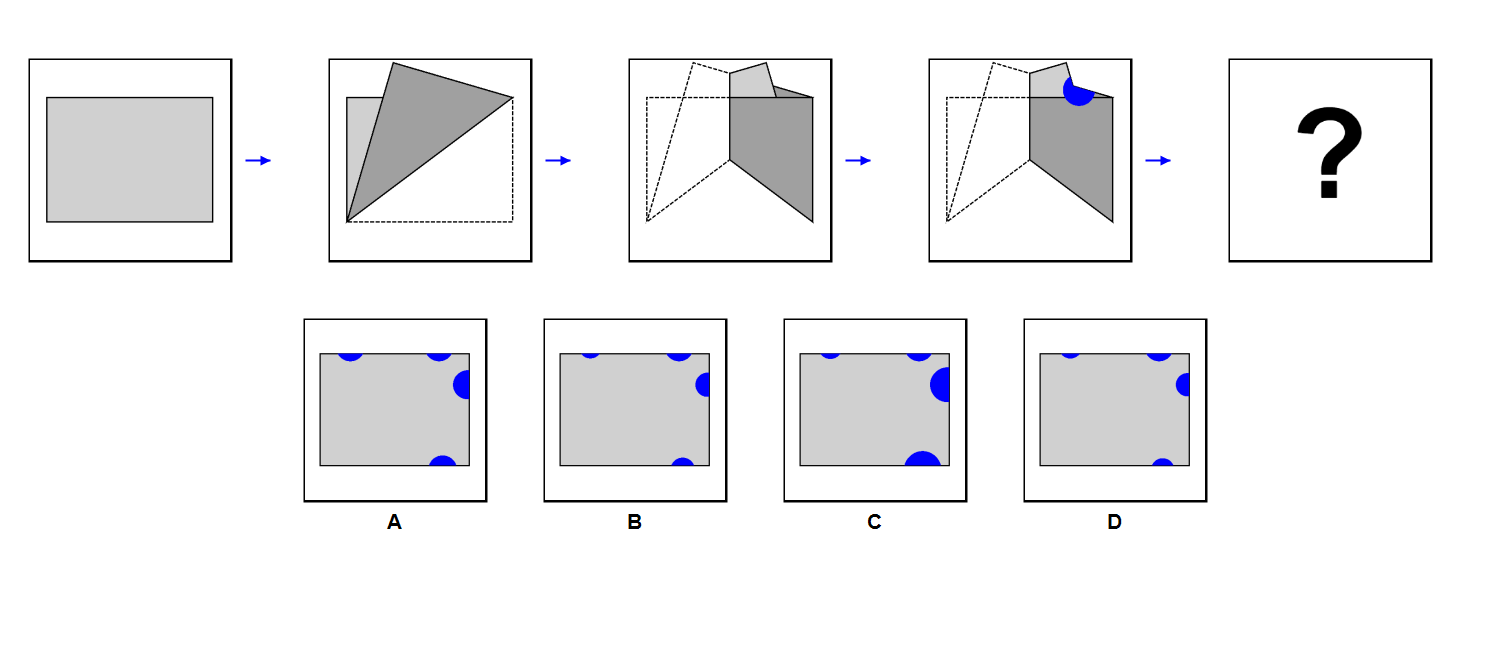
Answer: A